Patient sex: F
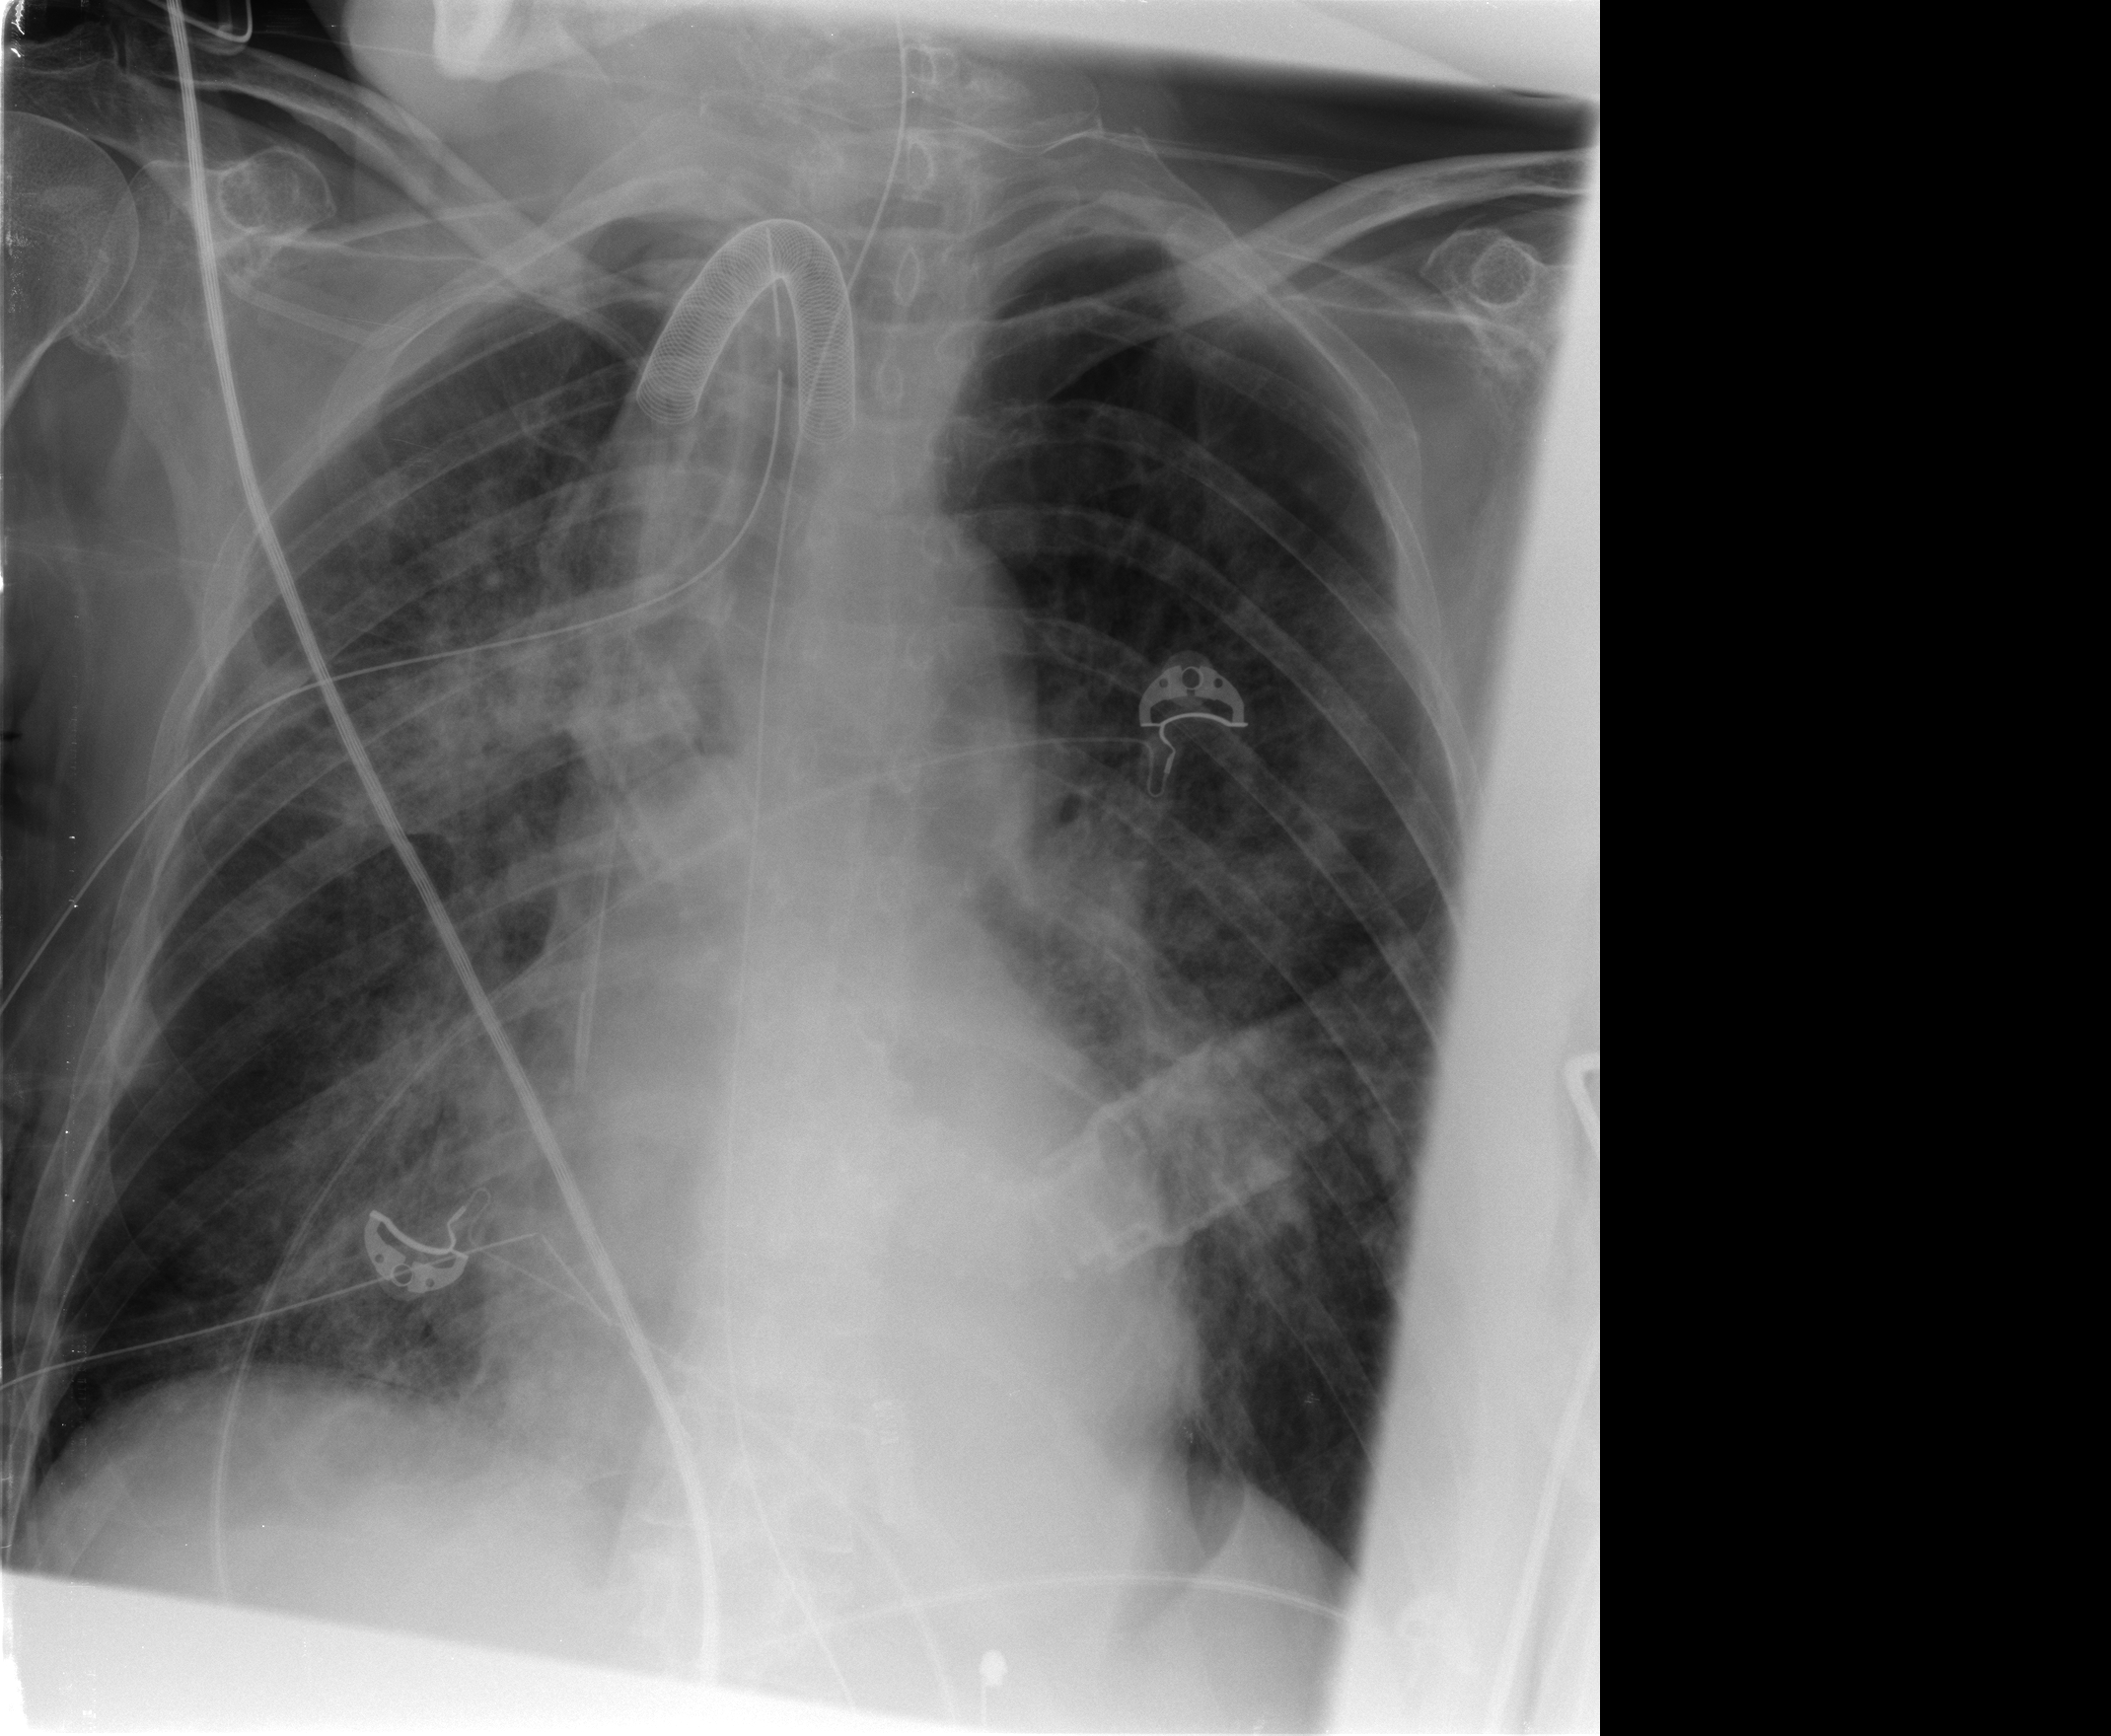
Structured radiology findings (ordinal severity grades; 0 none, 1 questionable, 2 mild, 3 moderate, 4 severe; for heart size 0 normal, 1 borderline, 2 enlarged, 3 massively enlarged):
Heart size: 0
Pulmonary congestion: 2
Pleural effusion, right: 0
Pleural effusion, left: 0
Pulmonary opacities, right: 3
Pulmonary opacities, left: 3
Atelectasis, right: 2
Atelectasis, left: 2